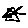
Label: house